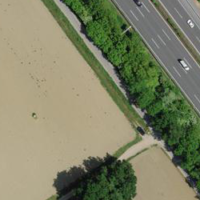
EUNIS habitat code: 57
Species observed at this site:
Epilobium hirsutum